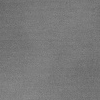
Atmospheric dust classification: dusty